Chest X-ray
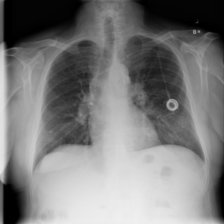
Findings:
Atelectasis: negative
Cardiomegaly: negative
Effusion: negative
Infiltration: negative
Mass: negative
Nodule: negative
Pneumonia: negative
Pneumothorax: negative
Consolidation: negative
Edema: negative
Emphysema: negative
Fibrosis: negative
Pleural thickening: negative
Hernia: negative